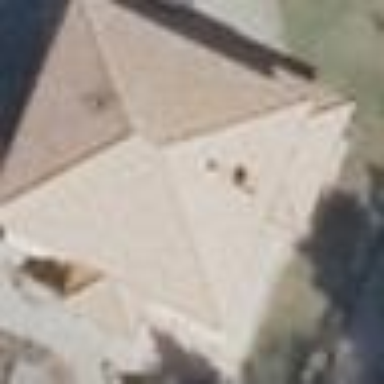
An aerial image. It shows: Detached building with red pyramidal roof made of roof tiles.